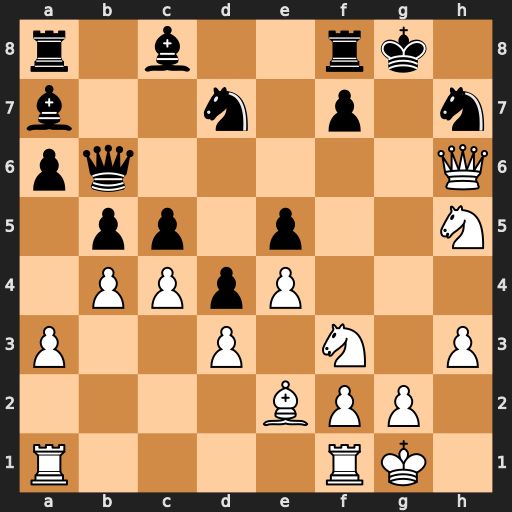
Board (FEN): r1b2rk1/b2n1p1n/pq5Q/1pp1p2N/1PPpP3/P2P1N1P/4BPP1/R4RK1
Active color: w
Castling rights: -
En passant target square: -
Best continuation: Qg7#